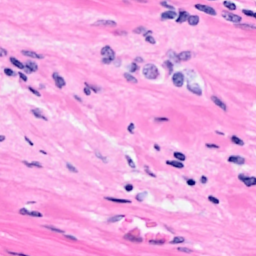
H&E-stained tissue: Breast